Interaction volume radius: 5 \u00c5
Interaction volume height: 40 \u00c5
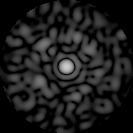
Disorder parameter: 0.8391